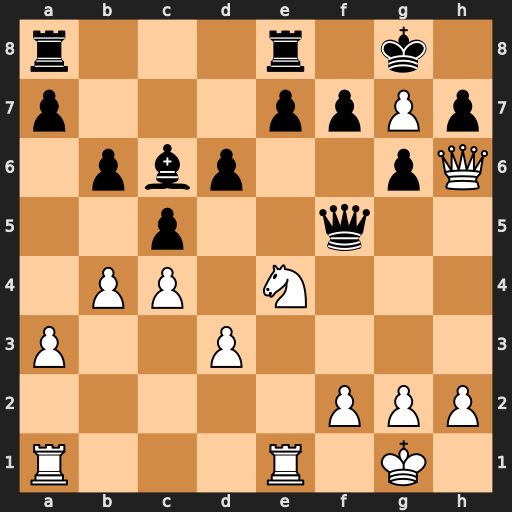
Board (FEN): r3r1k1/p3ppPp/1pbp2pQ/2p2q2/1PP1N3/P2P4/5PPP/R3R1K1
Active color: w
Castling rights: -
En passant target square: -
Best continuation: Ng5 Qxg5 Qxg5